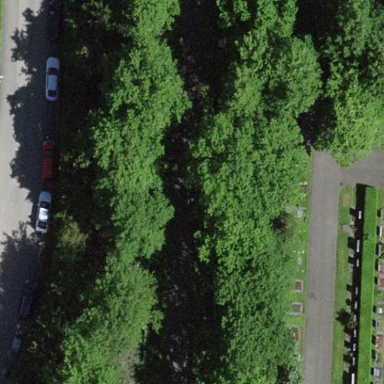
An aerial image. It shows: Graveyard.